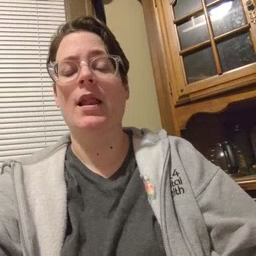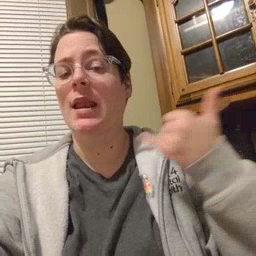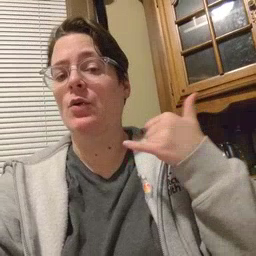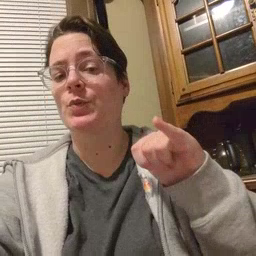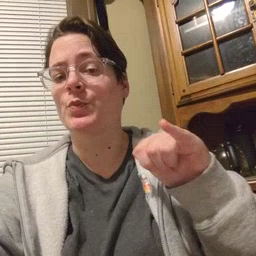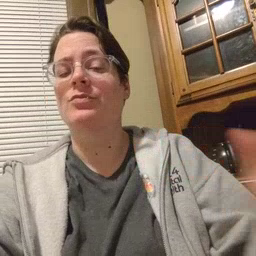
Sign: yellow